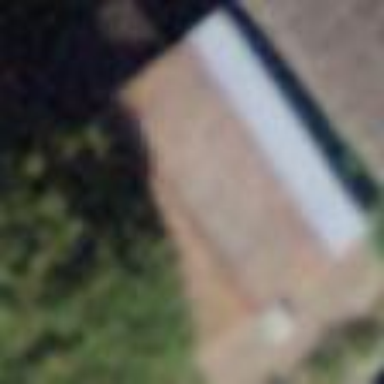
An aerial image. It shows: Barn.